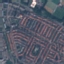
Land use / land cover class: Residential